Interaction volume radius: 10 \u00c5
Interaction volume height: 15 \u00c5
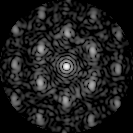
Disorder parameter: 0.5485